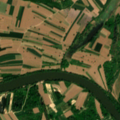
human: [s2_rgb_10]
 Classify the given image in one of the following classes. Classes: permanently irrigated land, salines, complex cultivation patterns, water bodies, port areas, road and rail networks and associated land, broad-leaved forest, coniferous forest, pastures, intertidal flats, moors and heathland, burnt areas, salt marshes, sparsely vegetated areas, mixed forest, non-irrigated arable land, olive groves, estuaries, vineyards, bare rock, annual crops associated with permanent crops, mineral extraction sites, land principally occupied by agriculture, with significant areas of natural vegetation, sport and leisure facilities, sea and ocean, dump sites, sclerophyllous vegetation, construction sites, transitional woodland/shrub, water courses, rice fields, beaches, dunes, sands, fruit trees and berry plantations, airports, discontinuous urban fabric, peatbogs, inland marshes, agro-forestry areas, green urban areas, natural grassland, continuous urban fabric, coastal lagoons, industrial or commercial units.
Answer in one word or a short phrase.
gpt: non-irrigated arable land, complex cultivation patterns, land principally occupied by agriculture, with significant areas of natural vegetation, transitional woodland/shrub, water courses